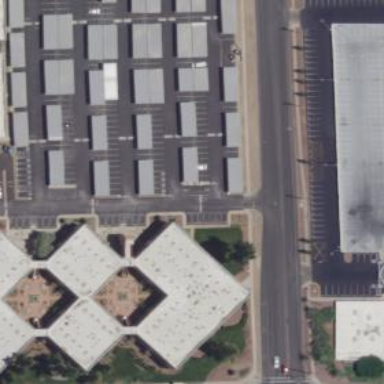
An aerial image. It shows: Office building.